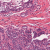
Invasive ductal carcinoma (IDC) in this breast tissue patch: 0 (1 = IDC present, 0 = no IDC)